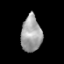
Tissue: prostate
Cell type: T cells
Senescence score: 0.3362
Nuclear area (px): 722
Mean DAPI intensity: 160.889